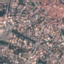
Land use / land cover class: Residential